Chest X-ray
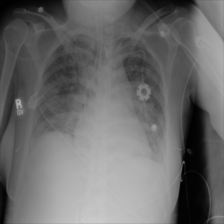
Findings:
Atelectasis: negative
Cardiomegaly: negative
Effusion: negative
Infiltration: positive
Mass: negative
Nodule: negative
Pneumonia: negative
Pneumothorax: negative
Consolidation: positive
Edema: positive
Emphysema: negative
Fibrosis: negative
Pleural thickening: negative
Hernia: negative